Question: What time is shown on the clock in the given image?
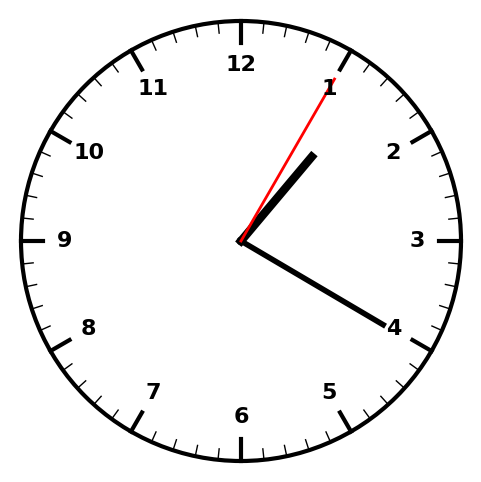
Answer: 01:20:05